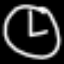
Label: clock